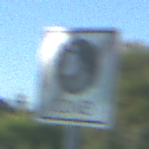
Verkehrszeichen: EndeFussgaengerzone
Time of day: MorningAfternoon
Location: Outdoor (Nature)
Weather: Clear
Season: NotSpecified
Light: Natural